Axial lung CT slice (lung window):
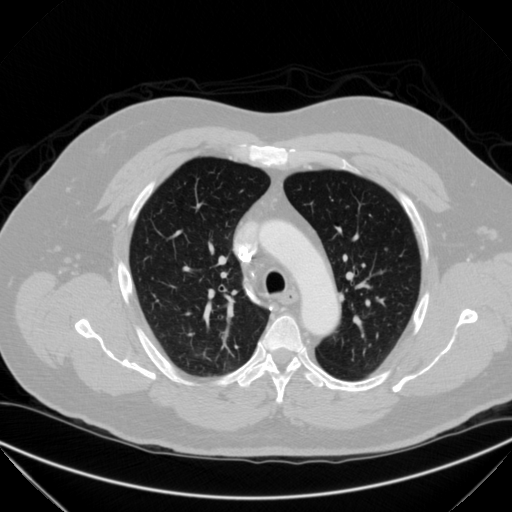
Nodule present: yes
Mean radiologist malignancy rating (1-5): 3